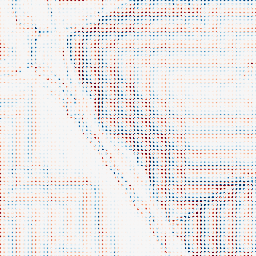
Category: wavelet
Decomposition family: wavelet_dwt
Decomposition parameters: wavelet: haar
level: 2
Upsampling method: sinc_blackman
Upsampling parameters: scale: 8
kernel_size: 4
Upsampling scale: 8